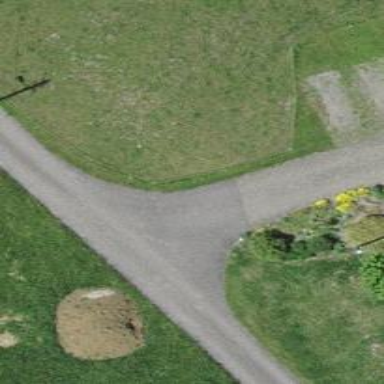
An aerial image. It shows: Paved service road.